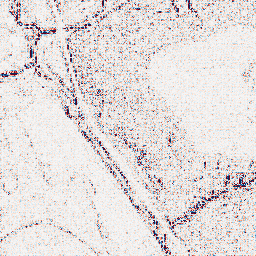
Category: wavelet
Decomposition family: wavelet_reverse_biorthogonal
Decomposition parameters: wavelet: rbio1.3
level: 1
Upsampling method: sinc_hamming
Upsampling parameters: scale: 8
kernel_size: 16
Upsampling scale: 8